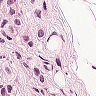
Metastatic tissue present: yes